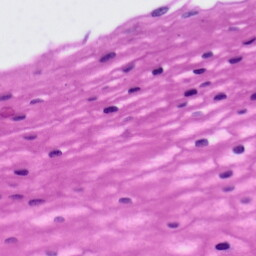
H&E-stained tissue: Tonsil